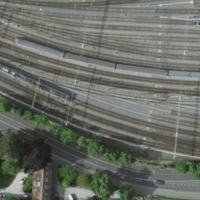
EUNIS habitat code: 57
Species observed at this site:
Draba verna
Symphoricarpos albus